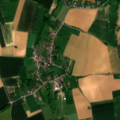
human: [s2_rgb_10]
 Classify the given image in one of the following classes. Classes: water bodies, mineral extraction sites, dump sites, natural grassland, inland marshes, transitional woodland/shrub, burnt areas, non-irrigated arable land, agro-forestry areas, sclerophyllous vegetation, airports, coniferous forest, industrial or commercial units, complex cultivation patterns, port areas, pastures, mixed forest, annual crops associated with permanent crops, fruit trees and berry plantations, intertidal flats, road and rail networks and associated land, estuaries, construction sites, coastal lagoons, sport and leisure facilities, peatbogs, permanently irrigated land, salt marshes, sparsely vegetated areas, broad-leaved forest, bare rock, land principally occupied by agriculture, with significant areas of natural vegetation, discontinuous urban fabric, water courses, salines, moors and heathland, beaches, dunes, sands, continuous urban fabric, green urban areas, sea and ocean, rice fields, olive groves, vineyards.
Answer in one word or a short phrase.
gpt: non-irrigated arable land, pastures, land principally occupied by agriculture, with significant areas of natural vegetation